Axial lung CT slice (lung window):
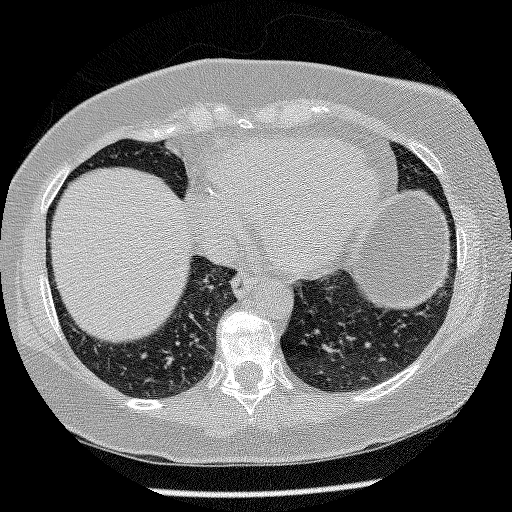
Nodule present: no